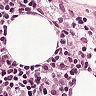
Metastatic tissue present: no